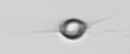
Label: Acanthoica_quattrospina